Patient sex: M
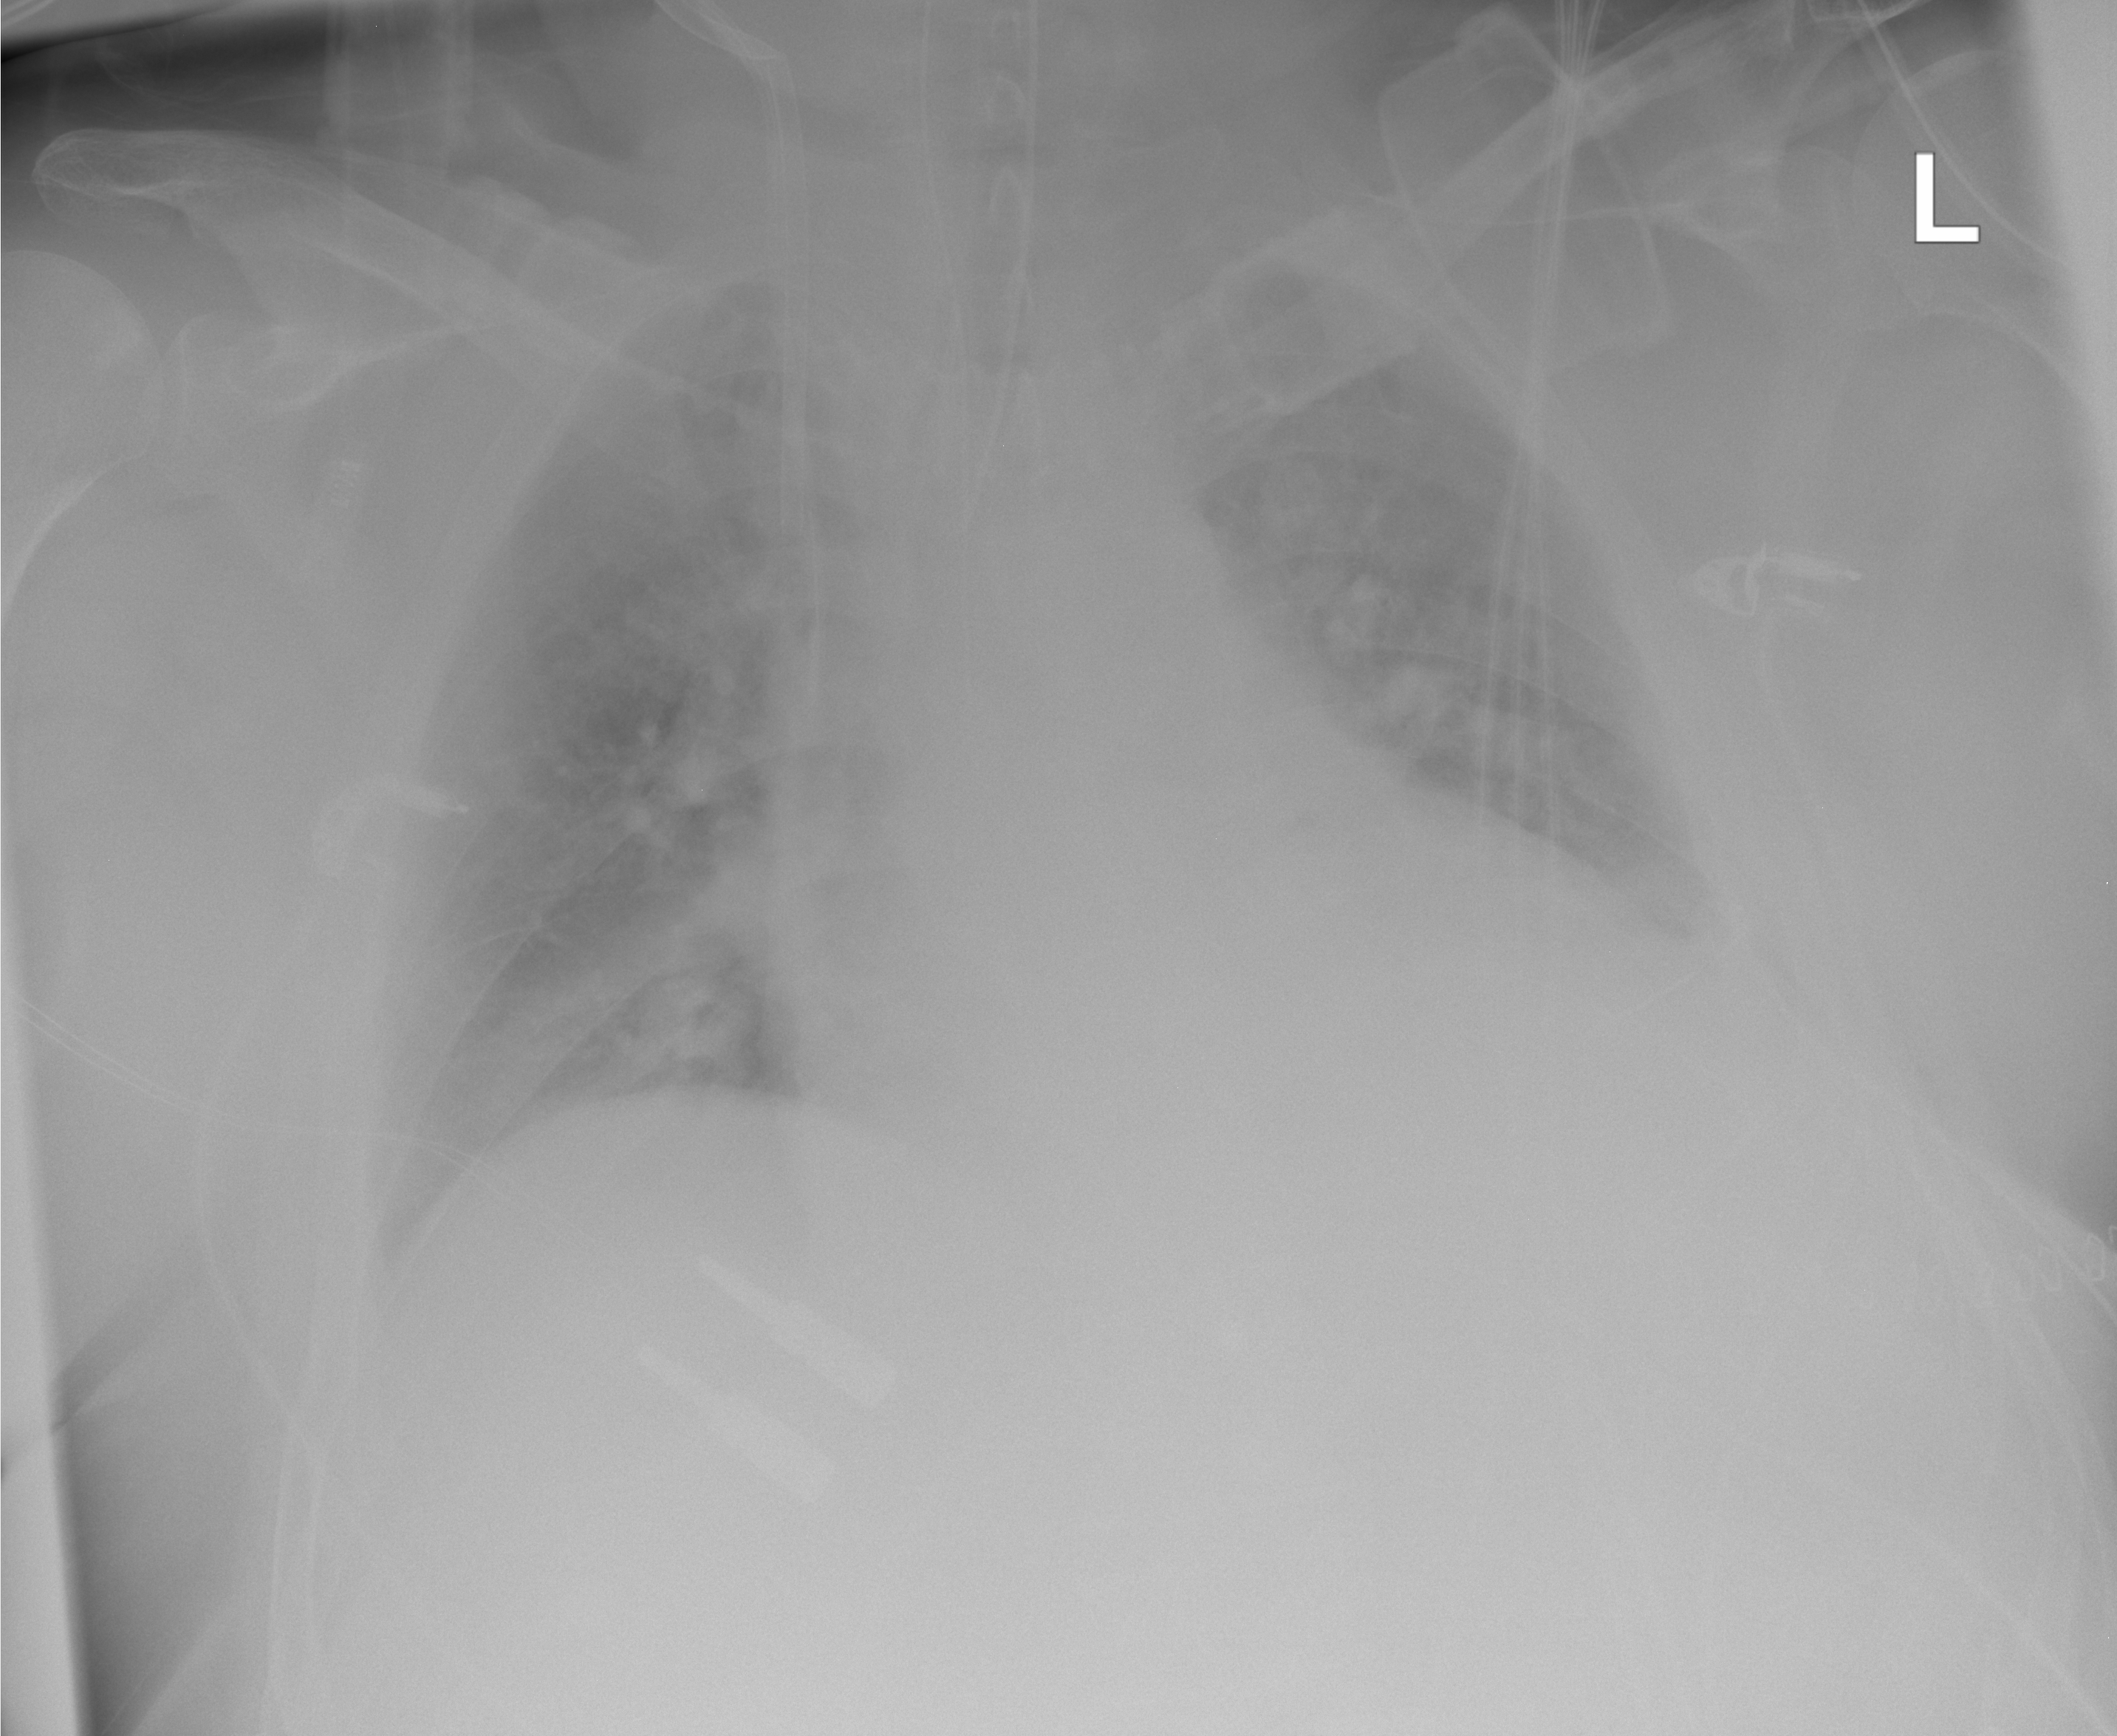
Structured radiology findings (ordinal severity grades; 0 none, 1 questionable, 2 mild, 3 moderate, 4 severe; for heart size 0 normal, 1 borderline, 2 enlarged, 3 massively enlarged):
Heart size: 2
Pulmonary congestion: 2
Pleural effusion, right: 0
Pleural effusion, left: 2
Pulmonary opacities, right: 0
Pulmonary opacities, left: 0
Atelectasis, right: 2
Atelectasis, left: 2